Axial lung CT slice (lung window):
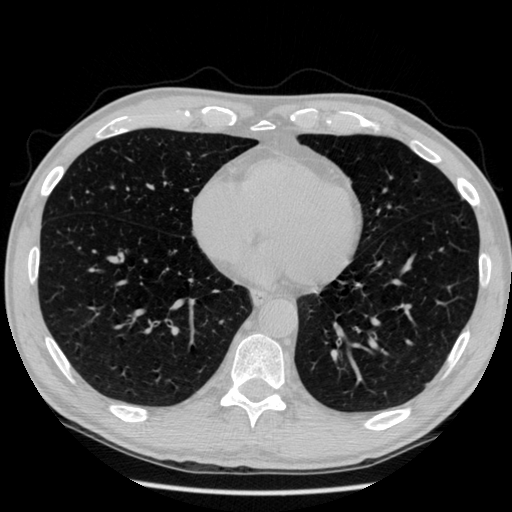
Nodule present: no